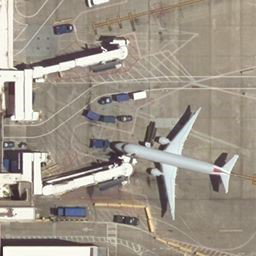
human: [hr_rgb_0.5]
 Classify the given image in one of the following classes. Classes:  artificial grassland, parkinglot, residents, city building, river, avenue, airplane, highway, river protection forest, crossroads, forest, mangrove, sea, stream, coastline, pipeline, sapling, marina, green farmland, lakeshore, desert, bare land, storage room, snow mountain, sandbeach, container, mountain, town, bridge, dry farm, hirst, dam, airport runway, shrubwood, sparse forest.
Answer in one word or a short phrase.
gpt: airplane